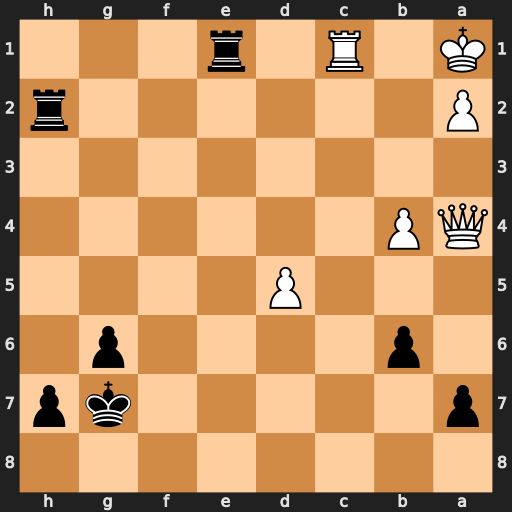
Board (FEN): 8/p5kp/1p4p1/3P4/QP6/8/P6r/K1R1r3
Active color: b
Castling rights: -
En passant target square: -
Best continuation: Rxc1#